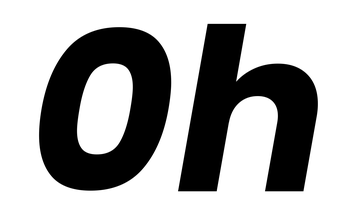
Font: Poppins-BoldItalic